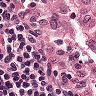
Metastatic tissue present: no